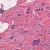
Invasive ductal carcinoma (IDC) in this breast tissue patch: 1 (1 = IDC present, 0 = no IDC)